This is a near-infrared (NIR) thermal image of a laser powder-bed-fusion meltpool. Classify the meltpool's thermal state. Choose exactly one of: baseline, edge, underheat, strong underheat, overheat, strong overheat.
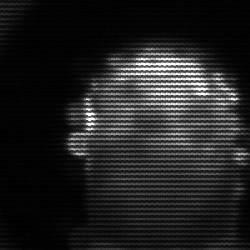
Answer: baseline